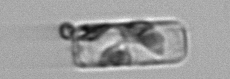
Label: Guinardia_delicatula